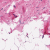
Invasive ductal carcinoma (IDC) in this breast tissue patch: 0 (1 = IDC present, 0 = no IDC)